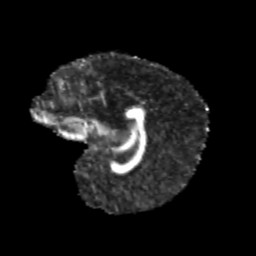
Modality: FA
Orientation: sagittal
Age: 13
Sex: female
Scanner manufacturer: siemens
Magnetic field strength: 3 T
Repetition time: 3.8 s
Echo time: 0.07 s